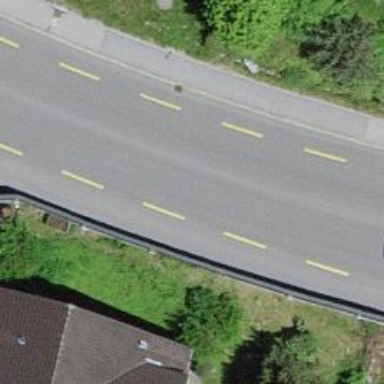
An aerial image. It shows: Secondary road with advisory cycle lane. The road surface is asphalt.